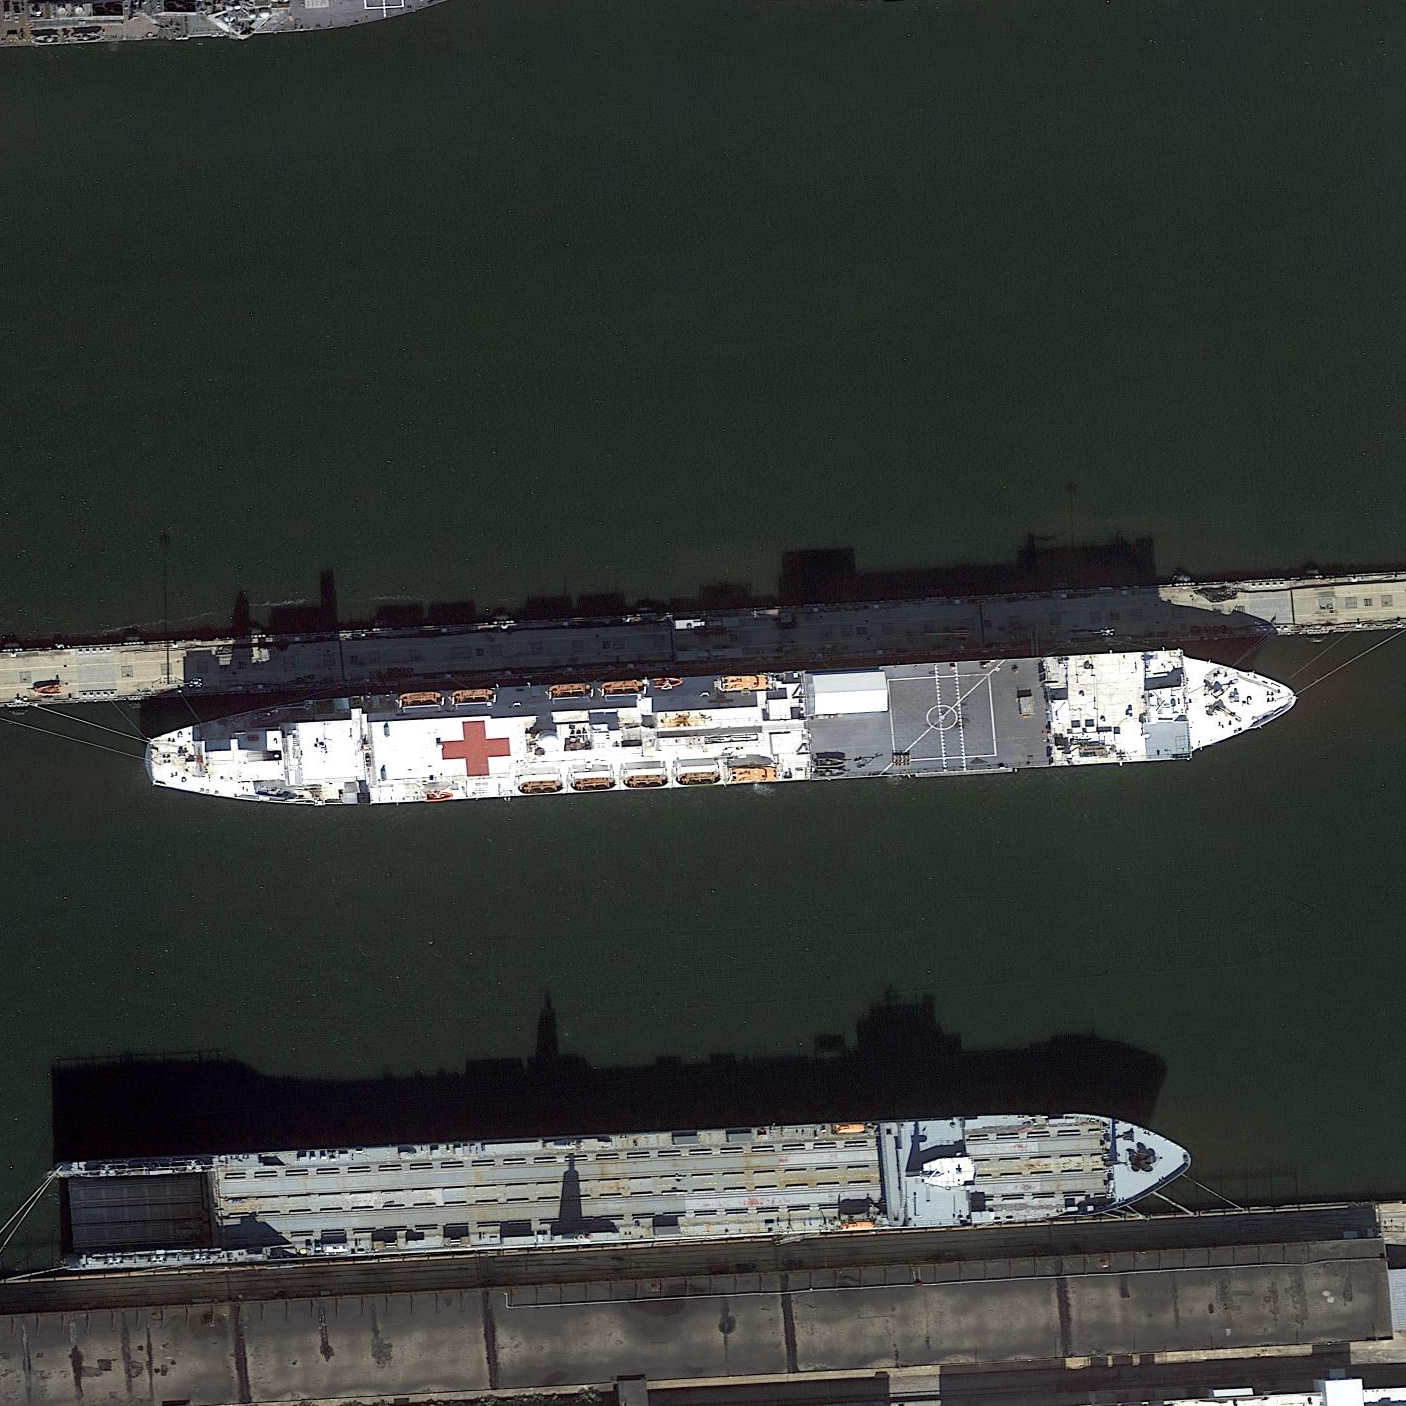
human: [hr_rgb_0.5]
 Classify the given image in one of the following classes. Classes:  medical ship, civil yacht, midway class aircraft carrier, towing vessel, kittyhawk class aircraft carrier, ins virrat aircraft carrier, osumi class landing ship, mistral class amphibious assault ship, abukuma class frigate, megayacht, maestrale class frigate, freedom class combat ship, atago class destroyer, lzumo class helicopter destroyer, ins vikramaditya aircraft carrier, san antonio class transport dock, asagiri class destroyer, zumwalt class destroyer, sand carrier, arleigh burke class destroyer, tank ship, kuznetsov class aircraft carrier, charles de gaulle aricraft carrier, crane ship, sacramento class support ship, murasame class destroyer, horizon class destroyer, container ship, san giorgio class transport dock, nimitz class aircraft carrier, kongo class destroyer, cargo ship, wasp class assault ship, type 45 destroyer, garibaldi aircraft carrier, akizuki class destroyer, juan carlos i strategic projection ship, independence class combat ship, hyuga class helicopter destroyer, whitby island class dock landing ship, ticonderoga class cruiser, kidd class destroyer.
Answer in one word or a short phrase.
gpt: Medical ship